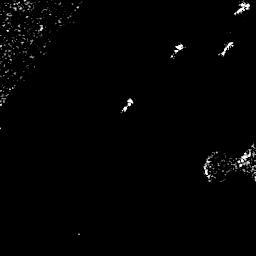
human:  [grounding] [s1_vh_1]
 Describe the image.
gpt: In the satellite image, there is  <ref>1 small ship </ref> <box>[[46, 37, 52, 44, 0]]</box> located at center,  <ref>1 small ship </ref> <box>[[65, 15, 71, 23, 0]]</box> located at top,  <ref>2 small ship </ref> <box>[[84, 14, 91, 22, 0], [89, 0, 97, 6, 0]]</box> located at top right.